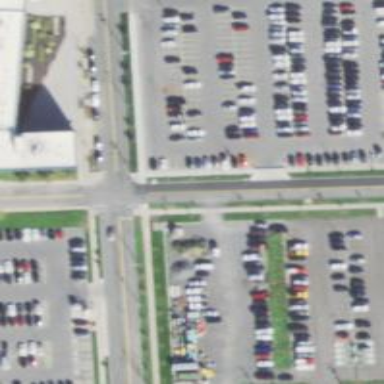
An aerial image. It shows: Parking area with asphalt surface.